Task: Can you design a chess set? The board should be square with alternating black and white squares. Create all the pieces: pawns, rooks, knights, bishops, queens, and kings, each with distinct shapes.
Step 3833:
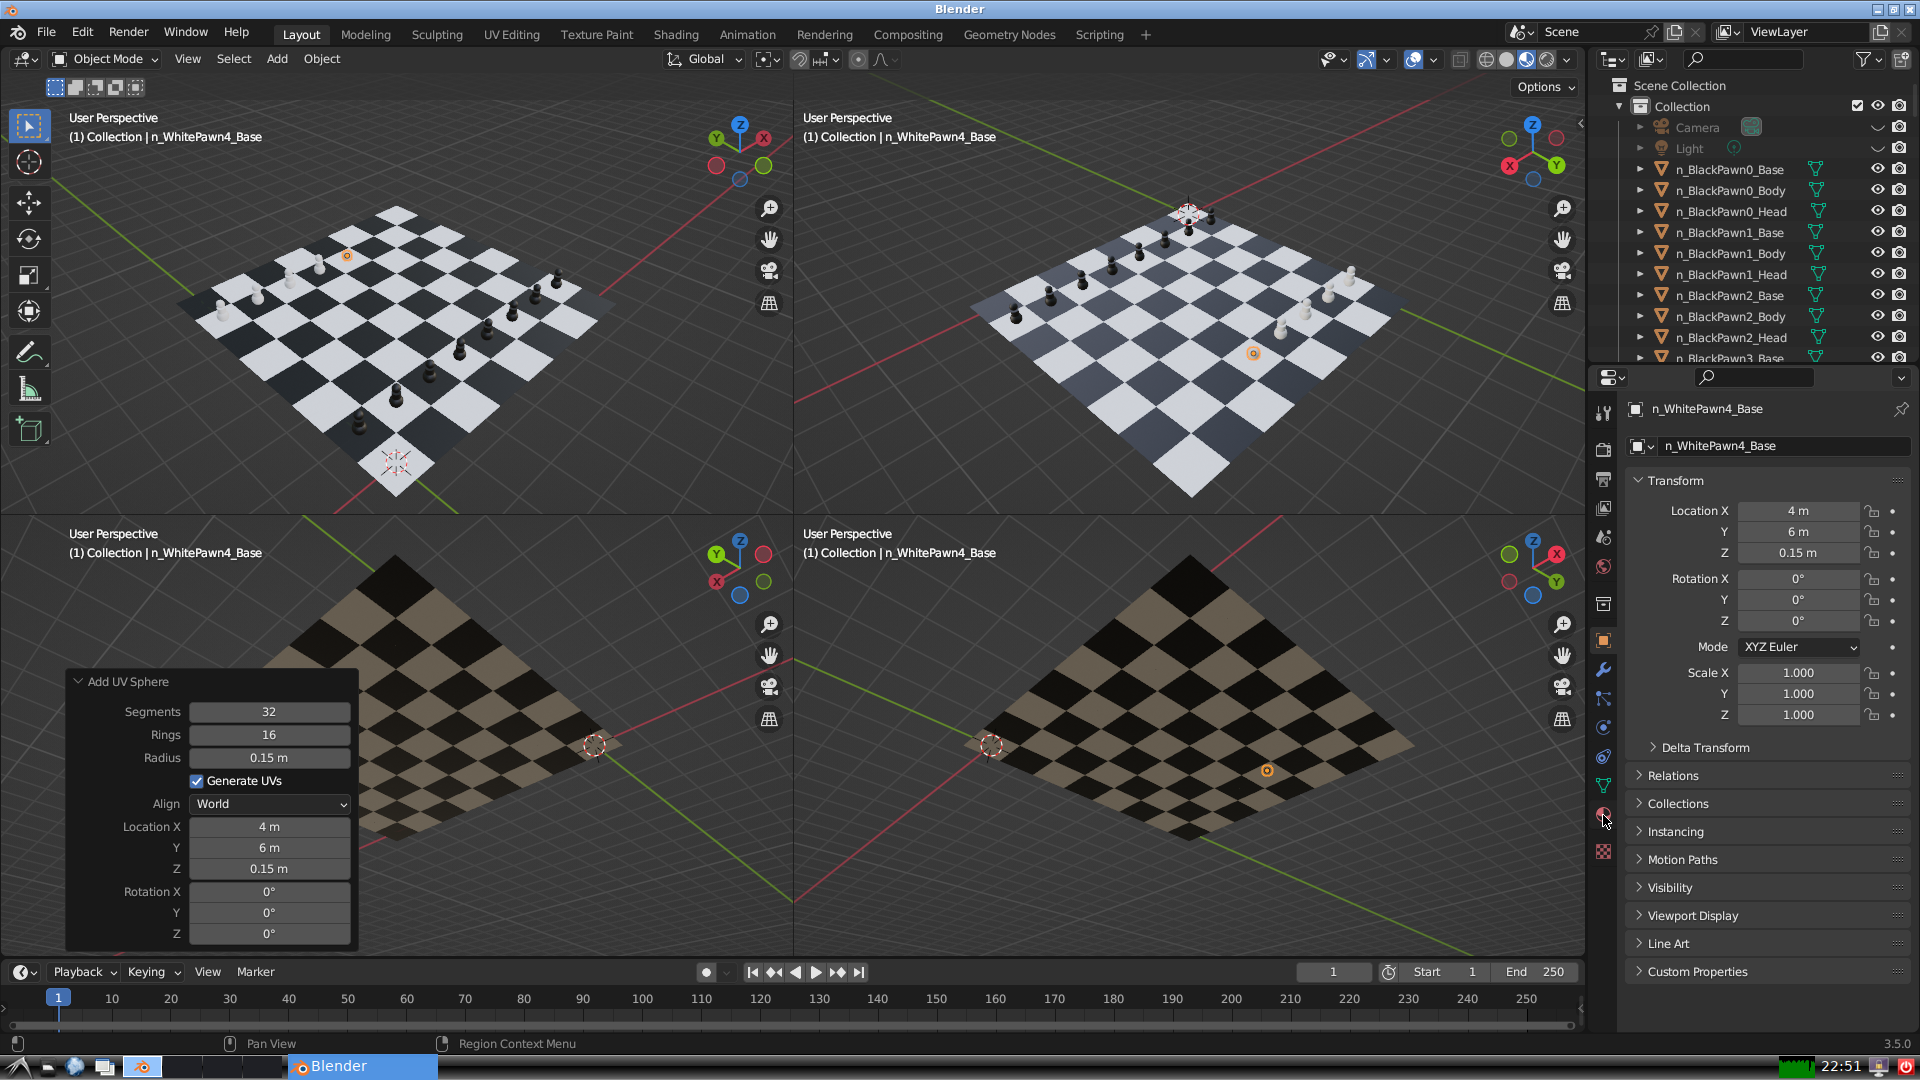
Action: click: no